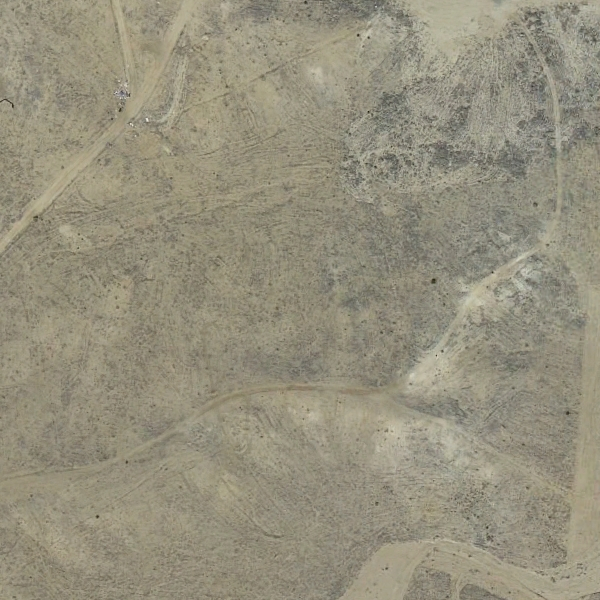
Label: BareLand